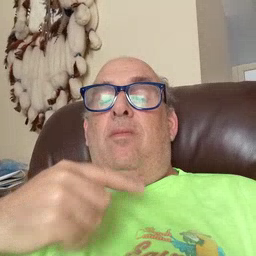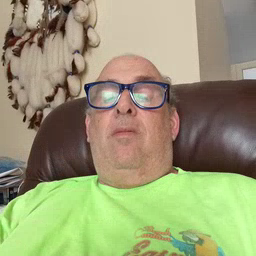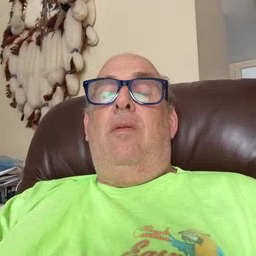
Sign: chin